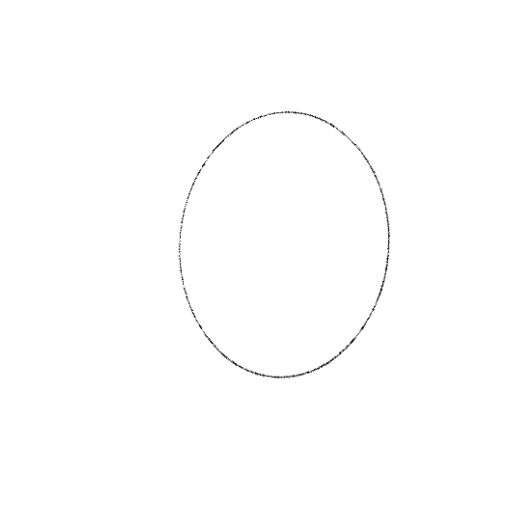
Crossing number: 0